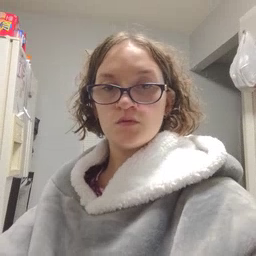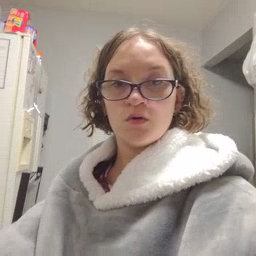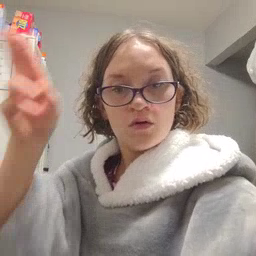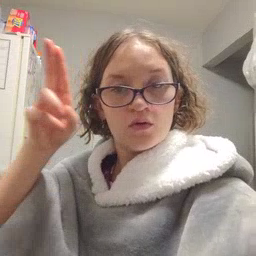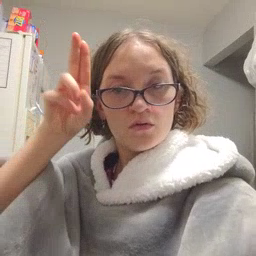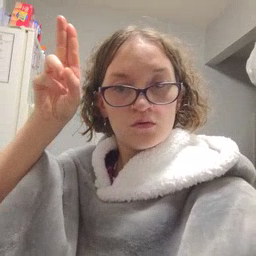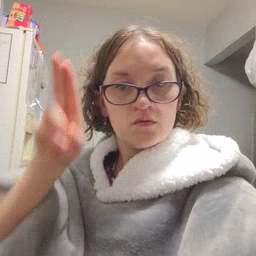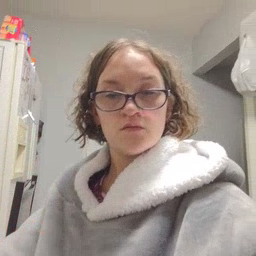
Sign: uncle